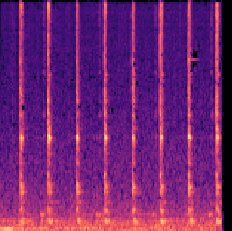
Sound class: Clock tick